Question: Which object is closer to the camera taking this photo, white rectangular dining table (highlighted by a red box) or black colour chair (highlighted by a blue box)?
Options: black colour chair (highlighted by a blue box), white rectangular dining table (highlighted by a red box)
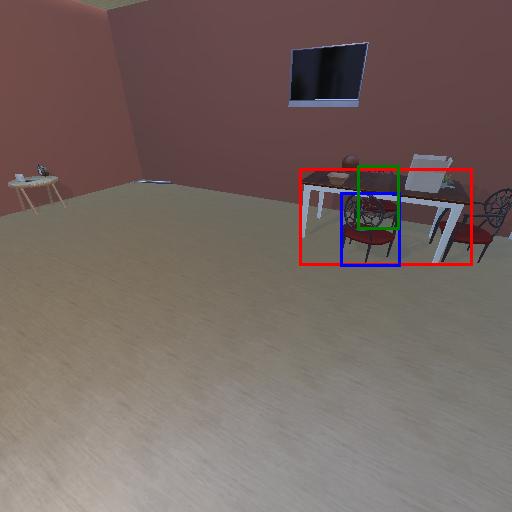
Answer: black colour chair (highlighted by a blue box)